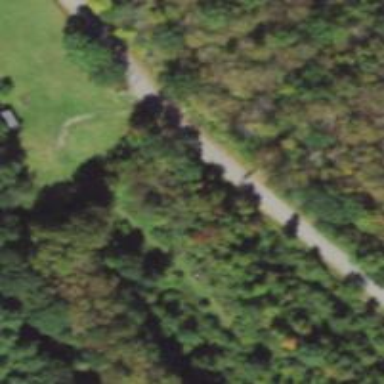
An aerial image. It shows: Unclassified road.